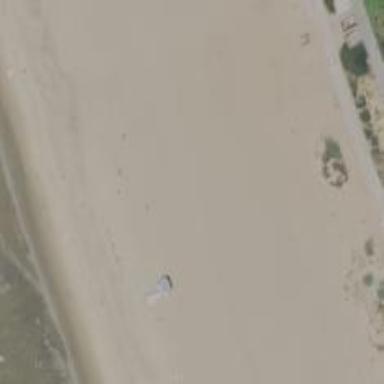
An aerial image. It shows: Lifeguard station.